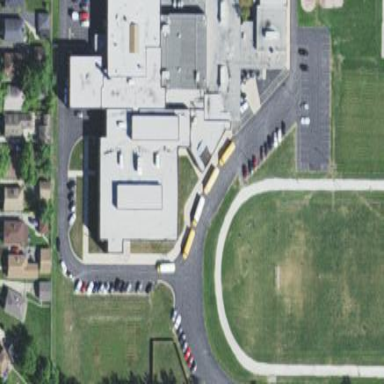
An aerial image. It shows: School.